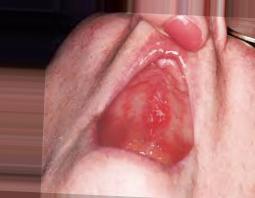
Condition: Mouth Ulcer